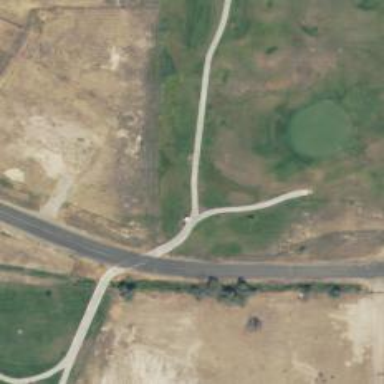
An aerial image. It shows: Service road designated as golf cart path.